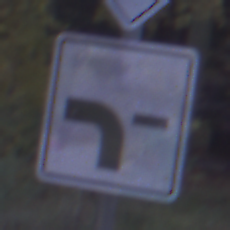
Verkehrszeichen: VerlaufVorfahrtsstrasse6
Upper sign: Vorfahrtsstrasse
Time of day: Night
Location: Outdoor (Suburban)
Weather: PartlyCloudy
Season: NotSpecified
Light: Artificial